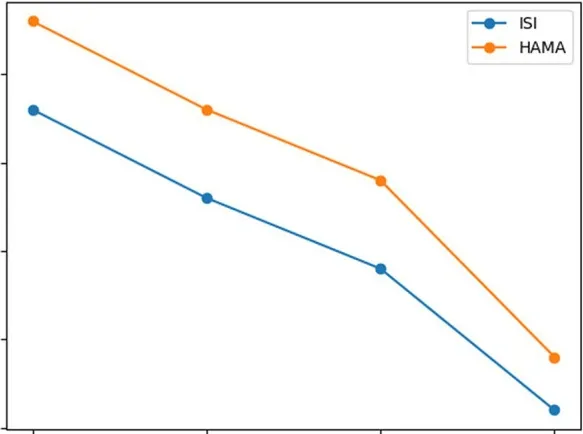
The change in ISI and HAMA scores across time.
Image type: chart (chart)